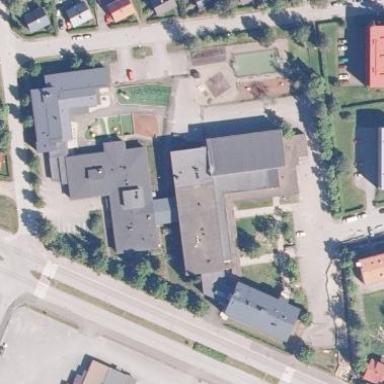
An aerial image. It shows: School.